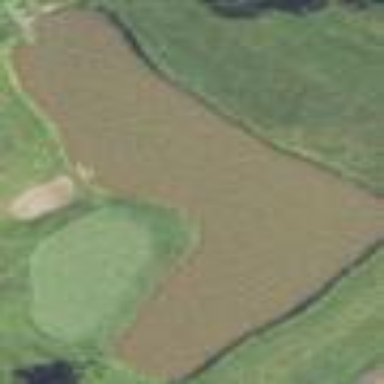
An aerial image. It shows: Water hazard in golf course. The hazard is natural water feature.